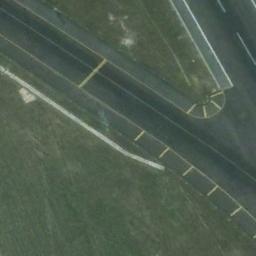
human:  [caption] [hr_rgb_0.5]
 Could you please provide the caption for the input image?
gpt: The runway is on the grass .

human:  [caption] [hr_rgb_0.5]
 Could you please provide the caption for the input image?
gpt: The runway goes through the lawn and another road connects to the runway .

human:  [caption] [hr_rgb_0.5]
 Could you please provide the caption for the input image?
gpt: The grass is on either side of the runway .

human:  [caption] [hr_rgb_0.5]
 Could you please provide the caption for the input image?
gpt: There are green lawns next to the two crossing runways with white dashes on the runways .

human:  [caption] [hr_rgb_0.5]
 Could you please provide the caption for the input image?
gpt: There are green lawns beside the runway .